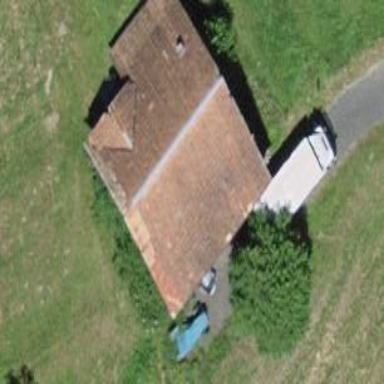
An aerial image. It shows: Barn.